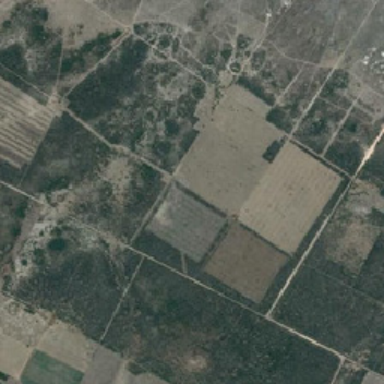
Several farmlands are close to several paddy fields .